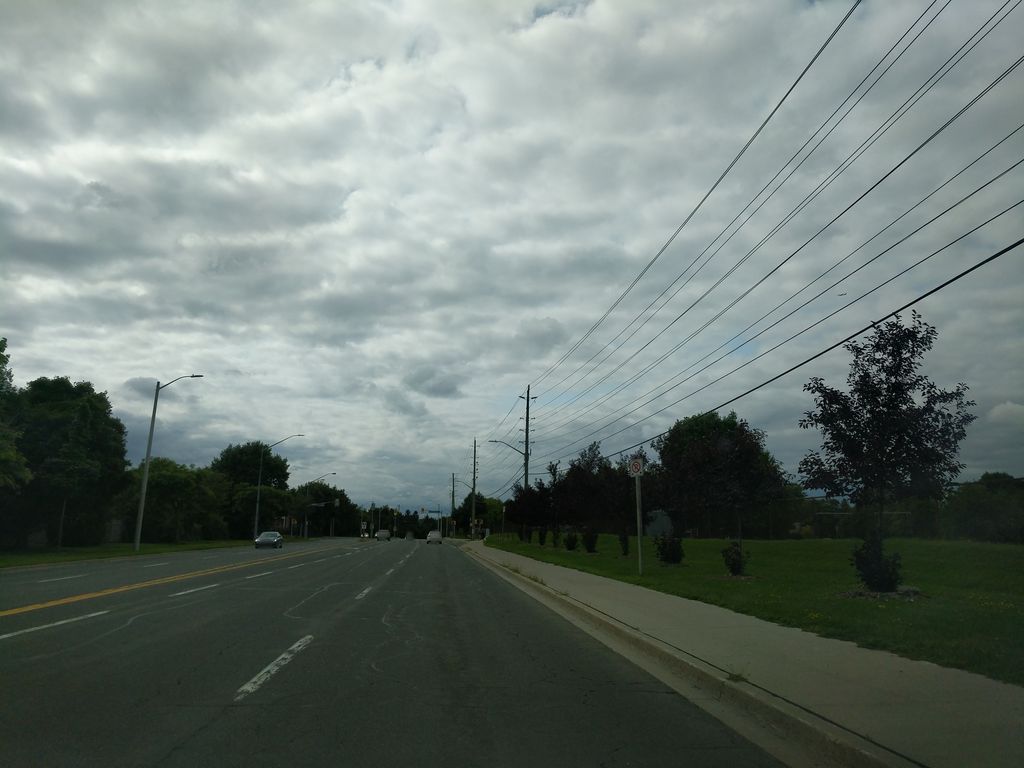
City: toronto